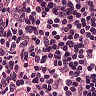
Metastatic tissue present: no